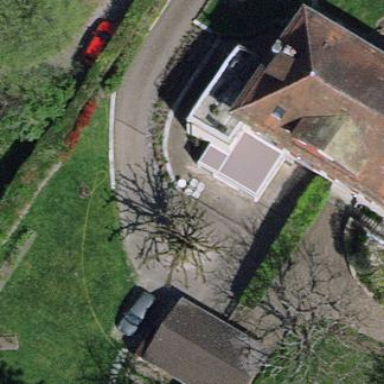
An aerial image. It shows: Garden surrounded by fence.